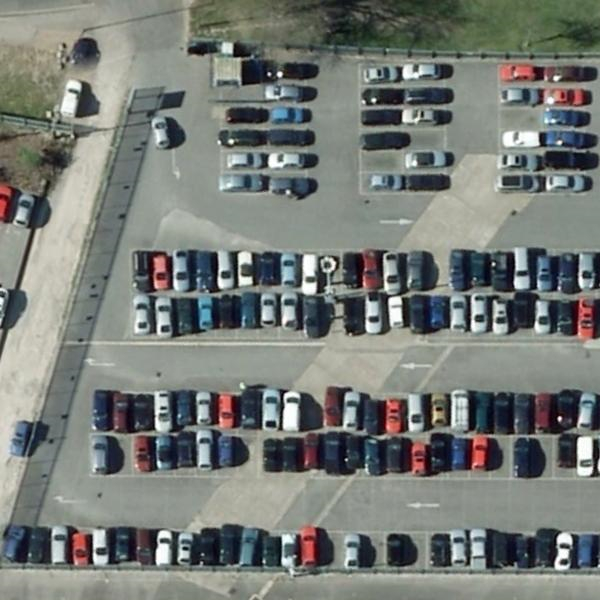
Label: Parking